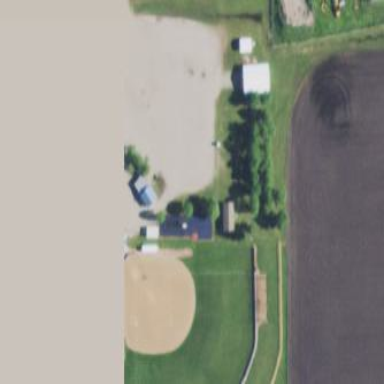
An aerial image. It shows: Sports center catering to baseball and softball enthusiasts.